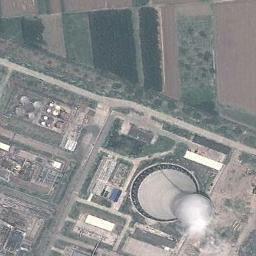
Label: thermal_power_station